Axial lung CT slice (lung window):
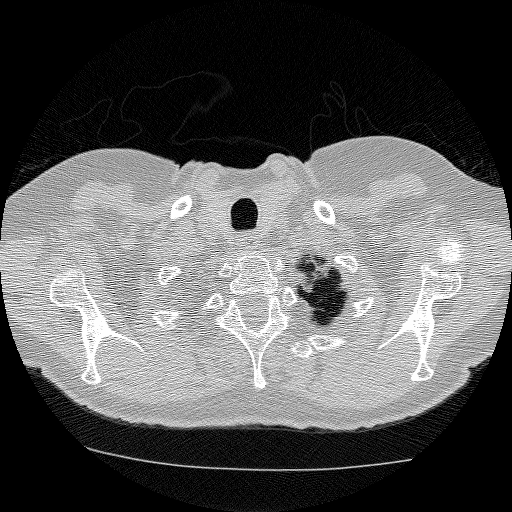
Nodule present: no